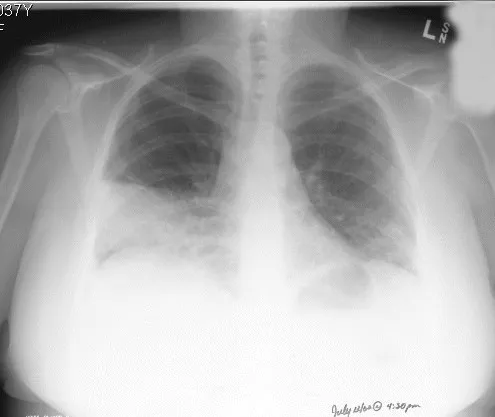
Chest X-ray (PA view), 5 days later, showing progression of disease with infiltrates in right and left lower lobes.
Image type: radiology (x_ray)